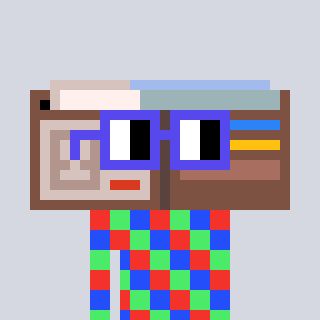
a pixel art character with square blue glasses, a wallet-shaped head and a grayscale-colored body on a cool background